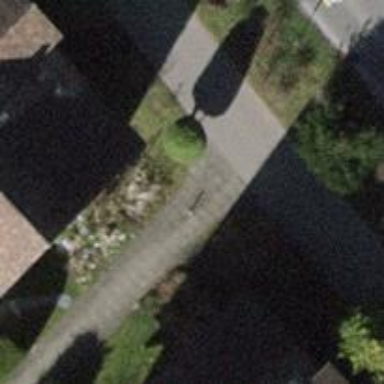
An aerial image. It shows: Bollard barrier.